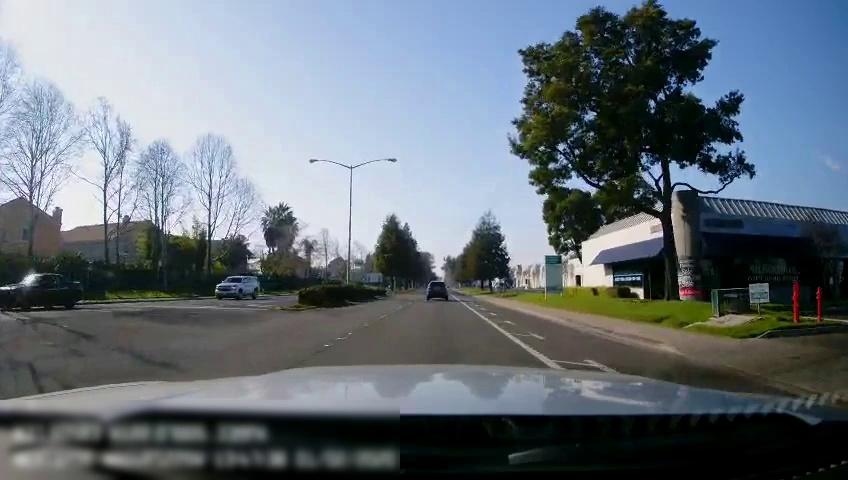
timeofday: Day
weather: Sunny
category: Drivable Space
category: Drivable Space
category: Vehicles | SUV
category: Vehicles | Car
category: Vehicles | SUV
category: Lanes | Current Lane
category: Lanes | Current Lane